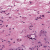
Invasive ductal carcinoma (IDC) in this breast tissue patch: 0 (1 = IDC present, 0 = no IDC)